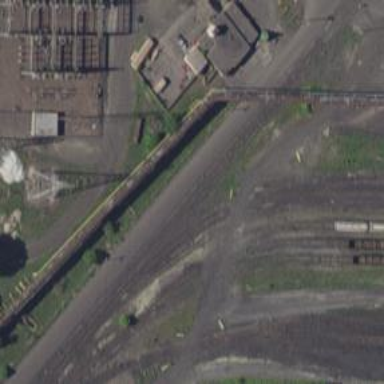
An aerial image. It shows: Railway spur service.